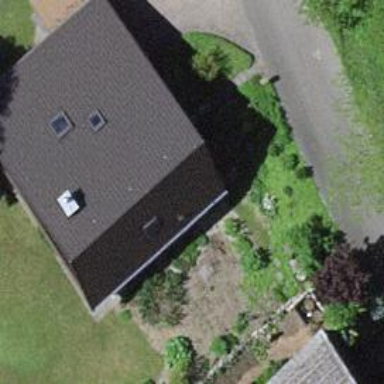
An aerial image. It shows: Simple house.